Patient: sex M, age 60
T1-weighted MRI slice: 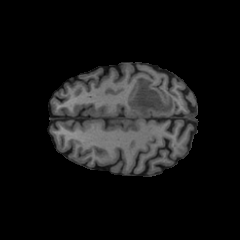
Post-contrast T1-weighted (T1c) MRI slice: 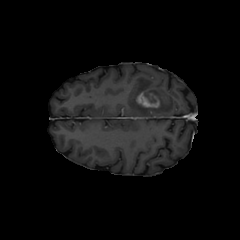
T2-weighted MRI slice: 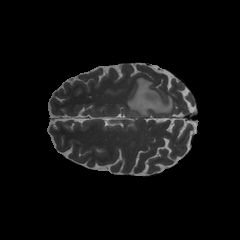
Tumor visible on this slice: yes
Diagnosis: Glioblastoma, IDH-wildtype
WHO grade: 4